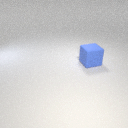
large blue rubber cube